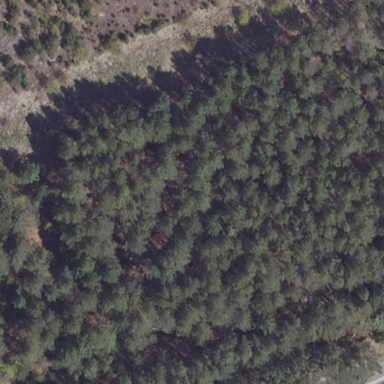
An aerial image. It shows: Forest area.